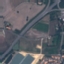
Label: Highway